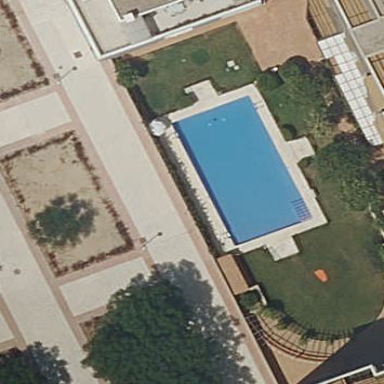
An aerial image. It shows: Swimming pool located in leisure land.